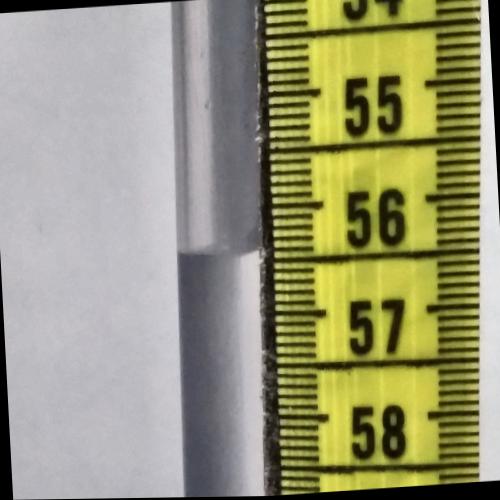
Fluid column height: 56.4 cm